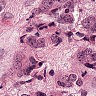
Metastatic tissue present: yes